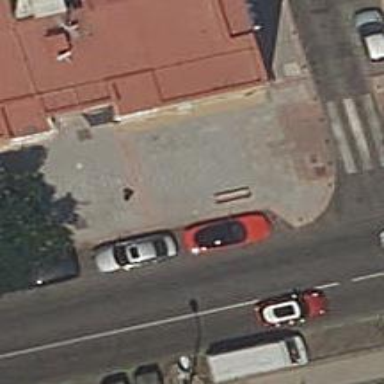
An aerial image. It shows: Motorcycle parking area.